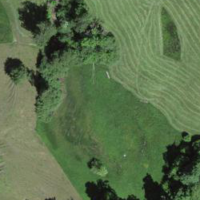
EUNIS habitat code: 24
Species observed at this site:
Symphoricarpos albus